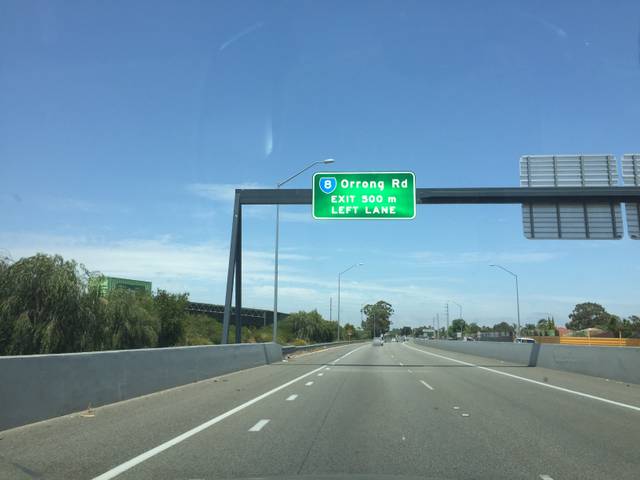
Region: Australia
Coordinates: -31.979, 115.944